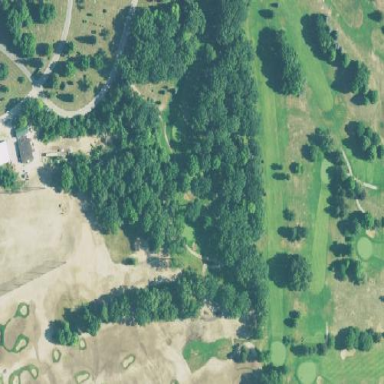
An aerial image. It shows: Golf course surrounded by greenery.